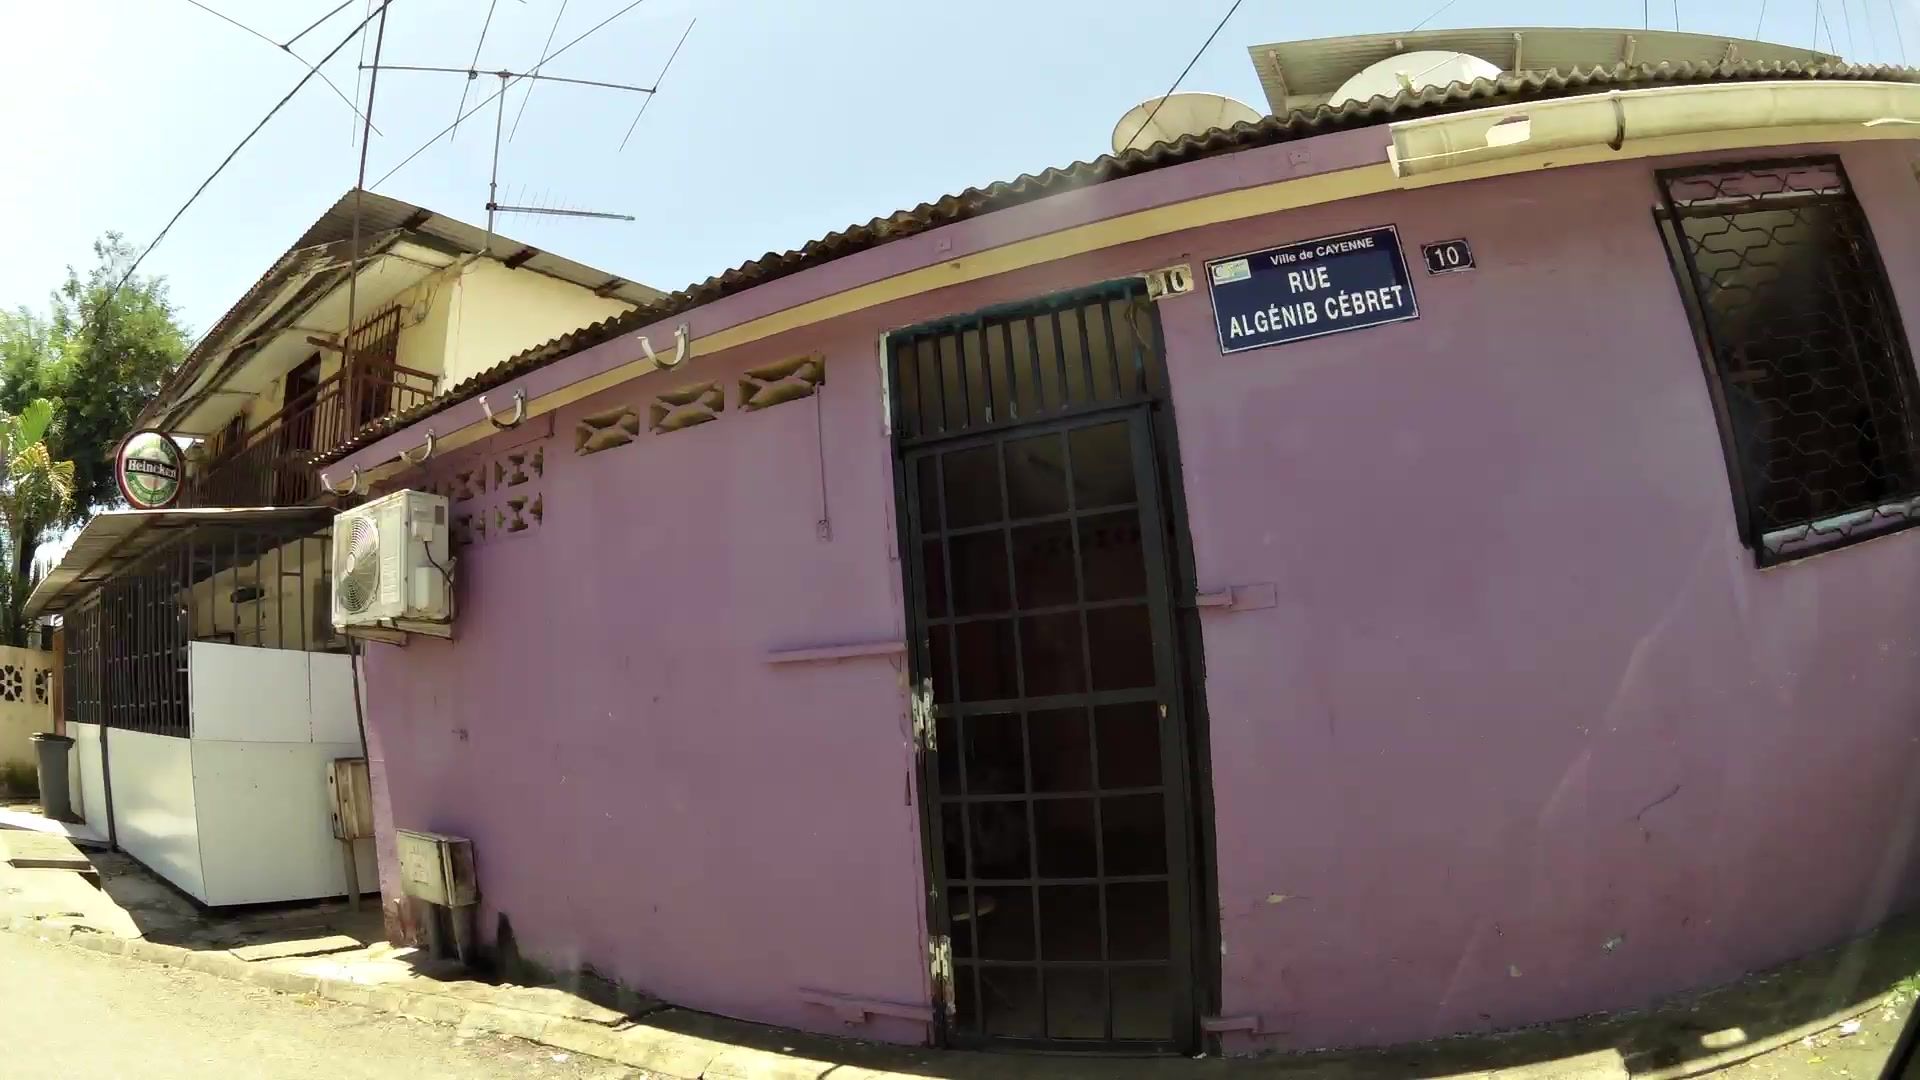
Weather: snowy
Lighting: day
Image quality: good
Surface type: driving surface
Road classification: pedestrian, residential
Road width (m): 3.0
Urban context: urban centre
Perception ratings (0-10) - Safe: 5.06, Lively: 4.17, Beautiful: 3.03, Boring: 4.55, Depressing: 7.89, Wealthy: 1.5